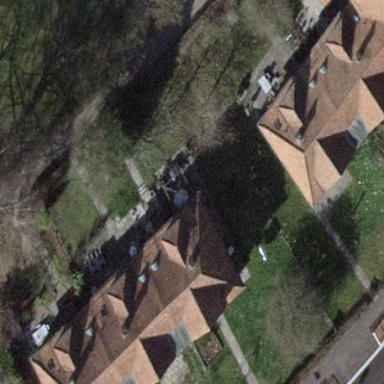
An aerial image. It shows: House with hipped roof.